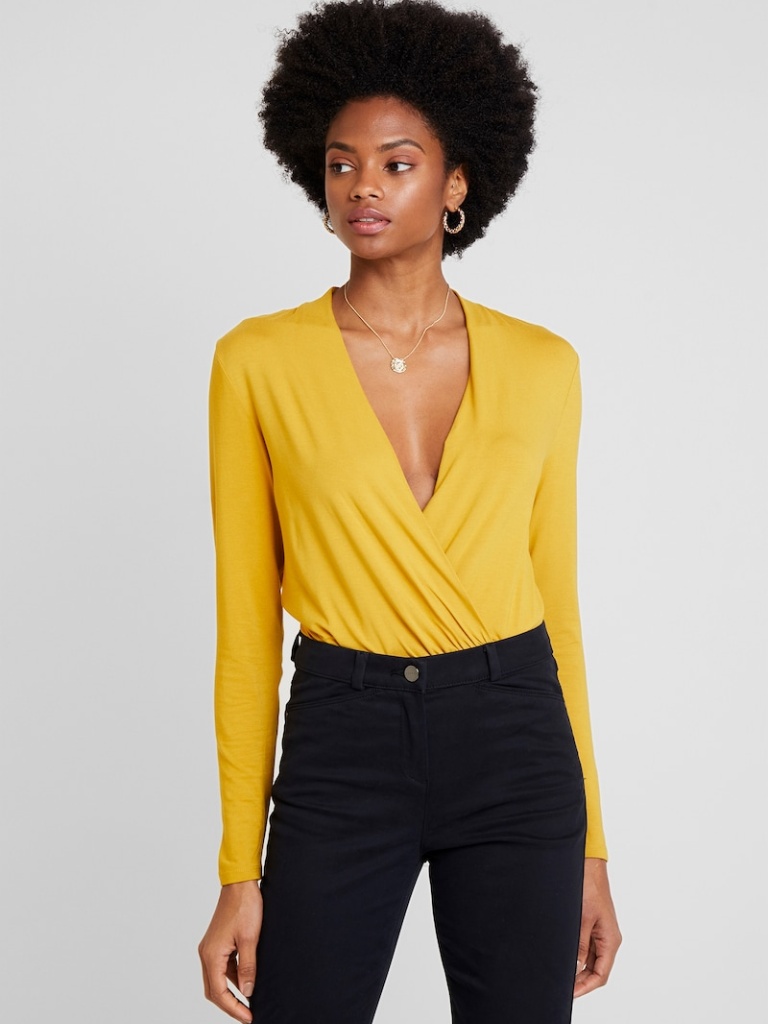
jersey tight a long-sleeved with the sleeves down hip length Fully Tucked in v-neck wrap